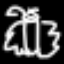
Label: angel